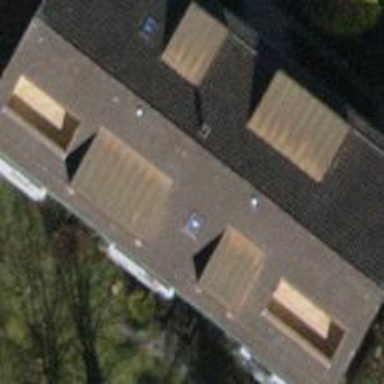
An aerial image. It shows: Building with hipped roof.